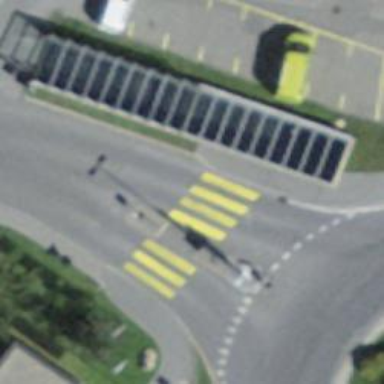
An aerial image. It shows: Marked road crossing with pedestrian island.